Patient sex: F
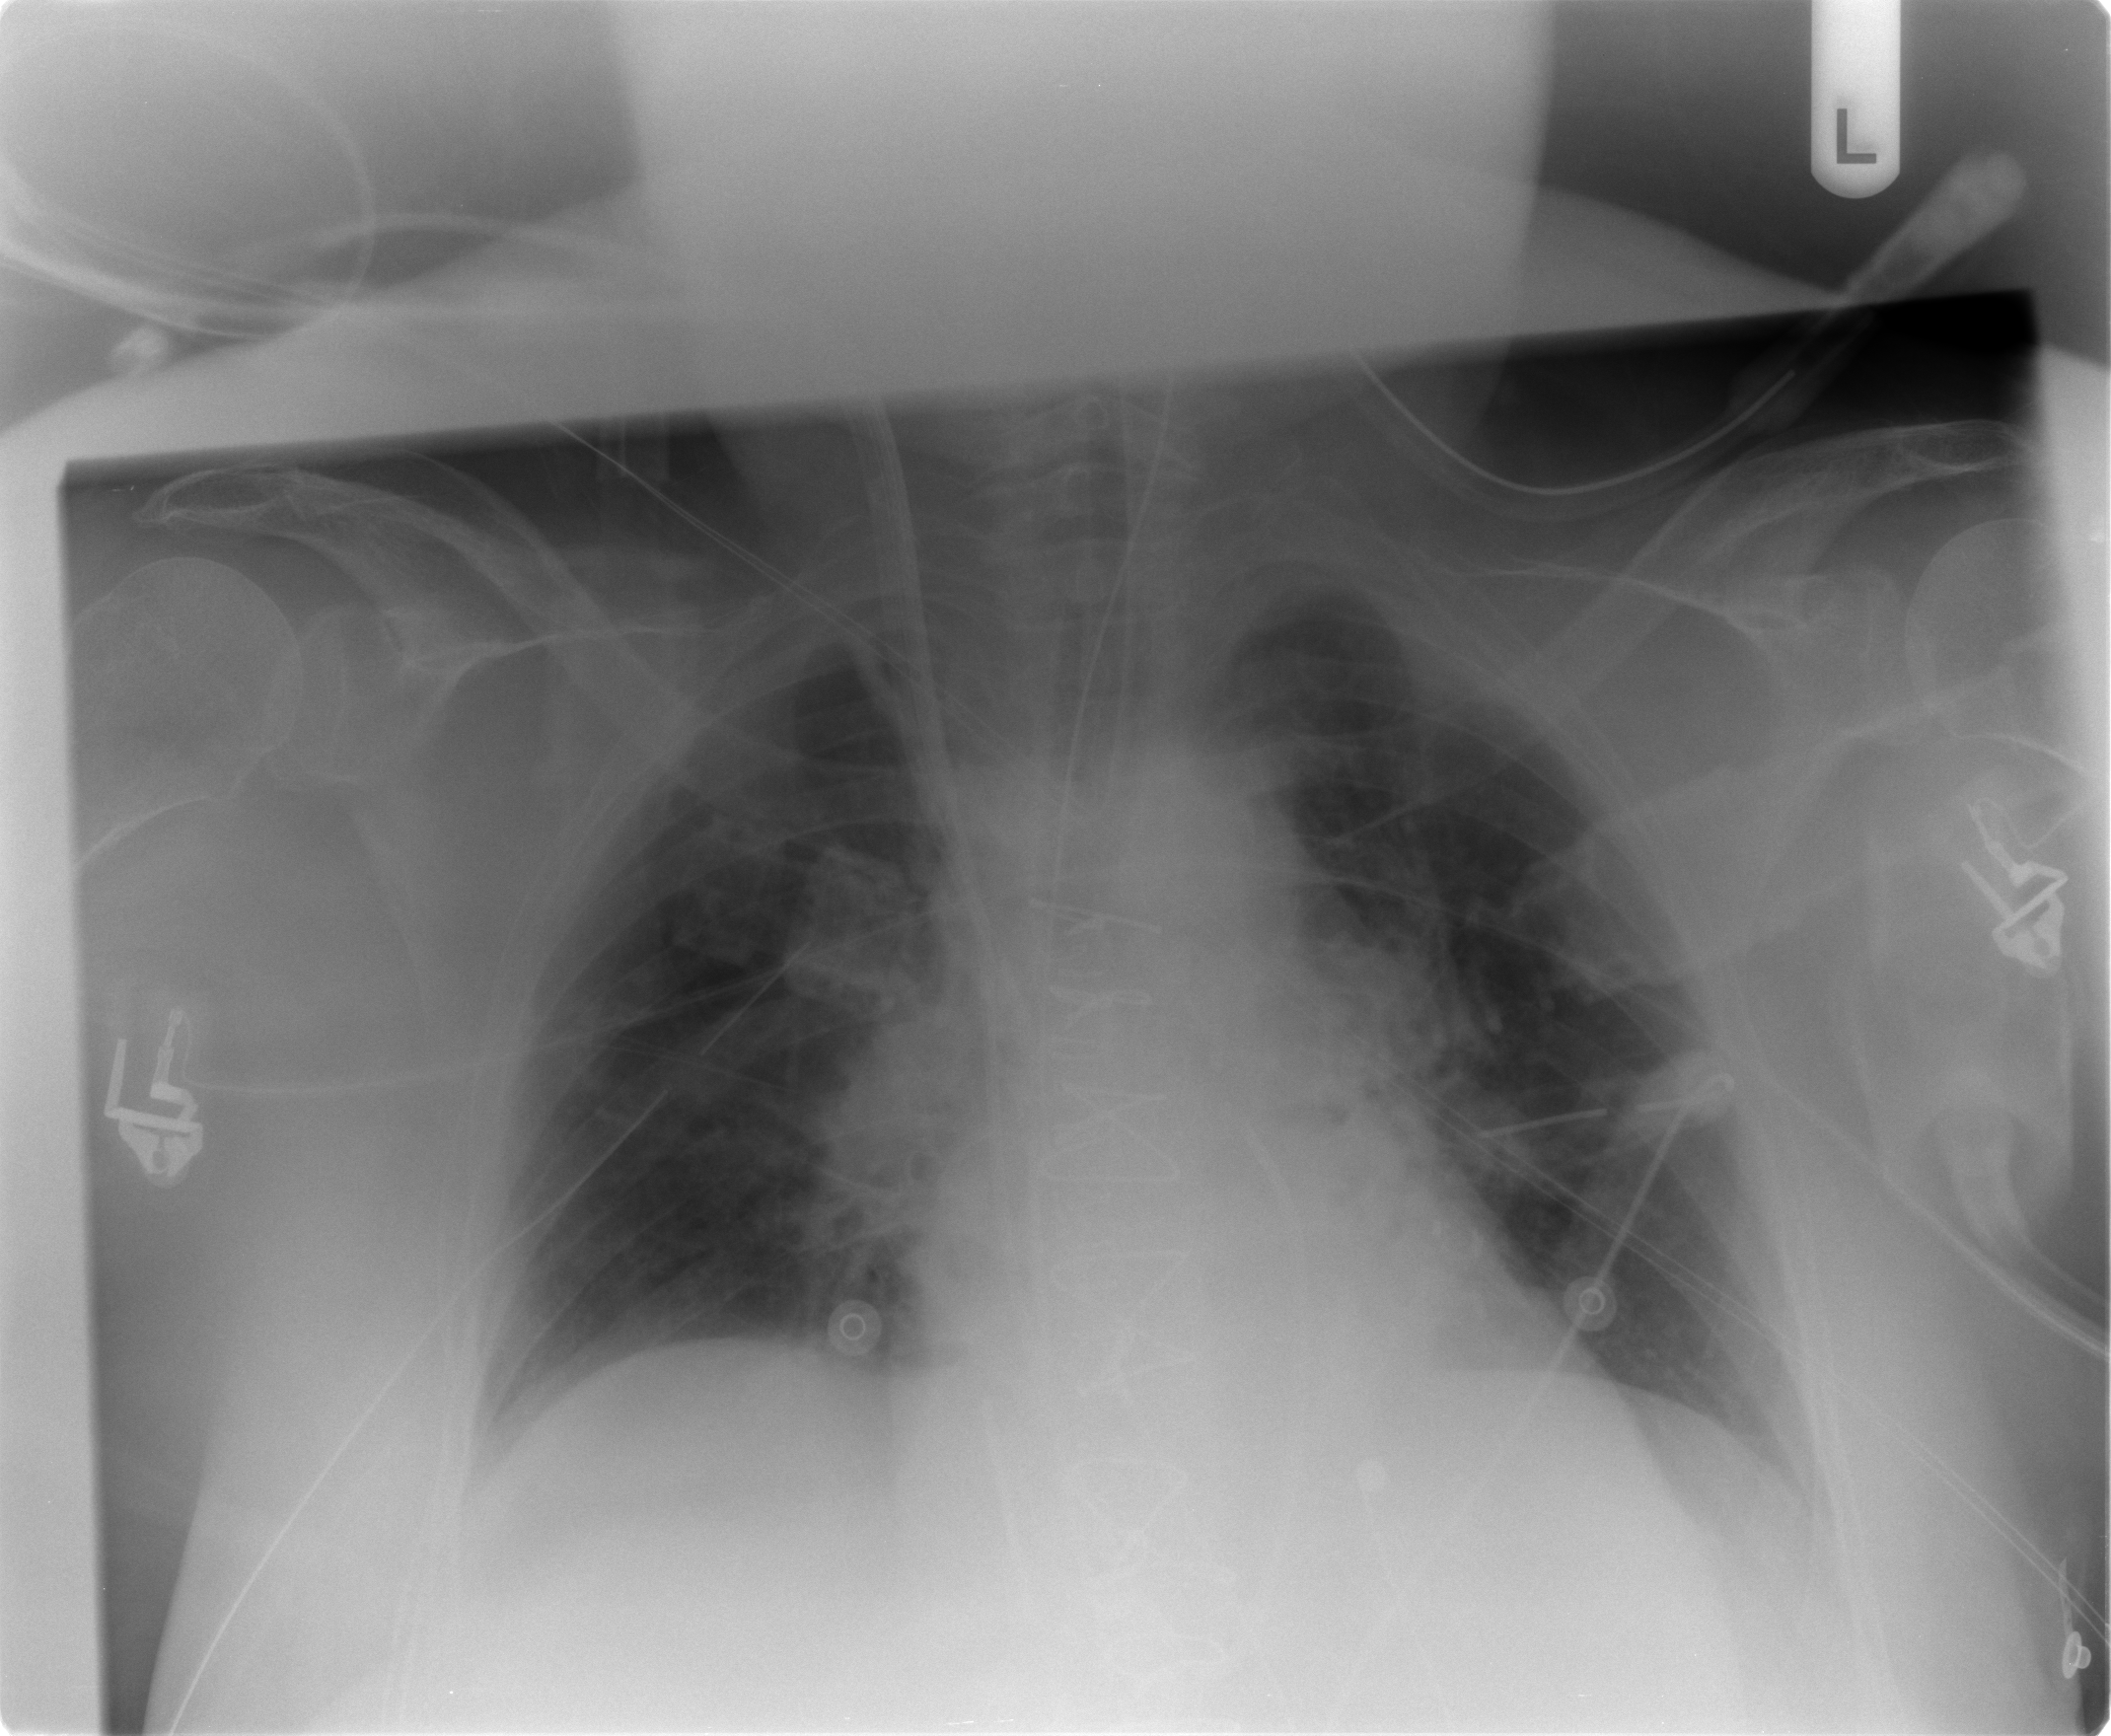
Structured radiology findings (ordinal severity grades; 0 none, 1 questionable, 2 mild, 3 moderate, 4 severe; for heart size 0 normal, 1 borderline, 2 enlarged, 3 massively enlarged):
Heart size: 0
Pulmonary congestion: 1
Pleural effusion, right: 0
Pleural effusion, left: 1
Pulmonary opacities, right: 0
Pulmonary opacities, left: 0
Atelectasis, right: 0
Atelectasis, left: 2